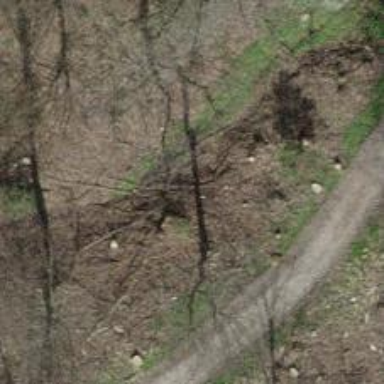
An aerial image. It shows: Unpaved path.